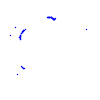
Particle: kaon